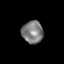
Tissue: prostate
Cell type: T cells
Senescence score: 0.2973
Nuclear area (px): 471
Mean DAPI intensity: 124.473